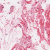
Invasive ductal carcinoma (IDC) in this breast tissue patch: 0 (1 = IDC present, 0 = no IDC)